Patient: sex M, age 46
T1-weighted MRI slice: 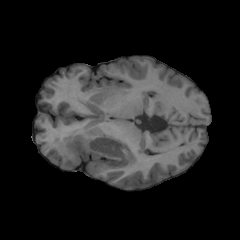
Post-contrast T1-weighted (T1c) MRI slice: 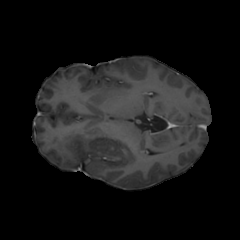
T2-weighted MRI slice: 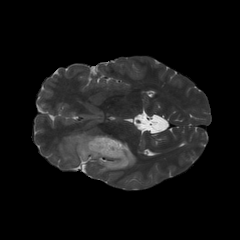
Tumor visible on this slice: yes
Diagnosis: Oligodendroglioma, IDH-mutant, 1p/19q-codeleted
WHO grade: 2